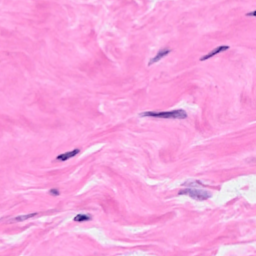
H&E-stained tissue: Breast